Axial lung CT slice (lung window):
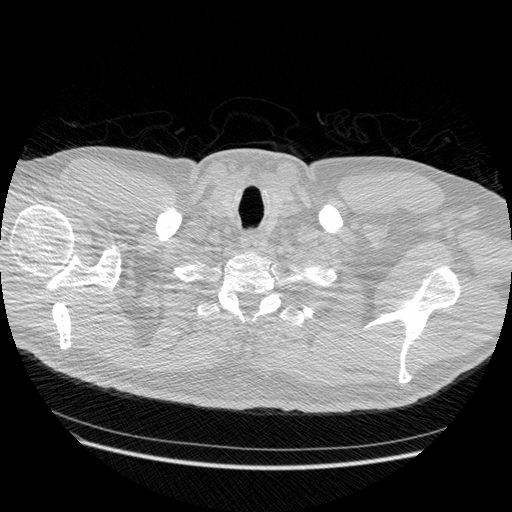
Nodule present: no